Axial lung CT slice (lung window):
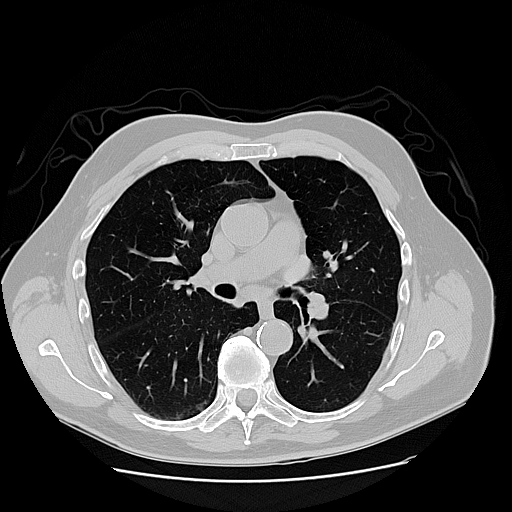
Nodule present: no